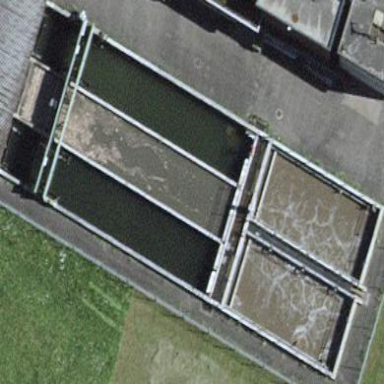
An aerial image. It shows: Body of wastewater.